Question: I'm using 'TabControl' to present data from different 'DataTable's. With this XAML code:
'''
<TabControl Margin="5, 5, 5, 5"
HorizontalAlignment="Stretch"
DockPanel.Dock="Top"
ItemsSource="{Binding Path=ItemInfoViewModels}">
<TabControl.ItemTemplate>
<DataTemplate>
<StackPanel>
<TextBlock Text="{Binding EditingTable.Name}"></TextBlock>
<ContentControl>
<Partials:ItemInfo />
</ContentControl>
</StackPanel>
</DataTemplate>
</TabControl.ItemTemplate>
</TabControl>
'''
I get a view that looks like this:

which is obviously wrong. Everything - header text and content - is displayed where normally 'Header' would be shown. So how can I change my XAML, so that it would look as it should?
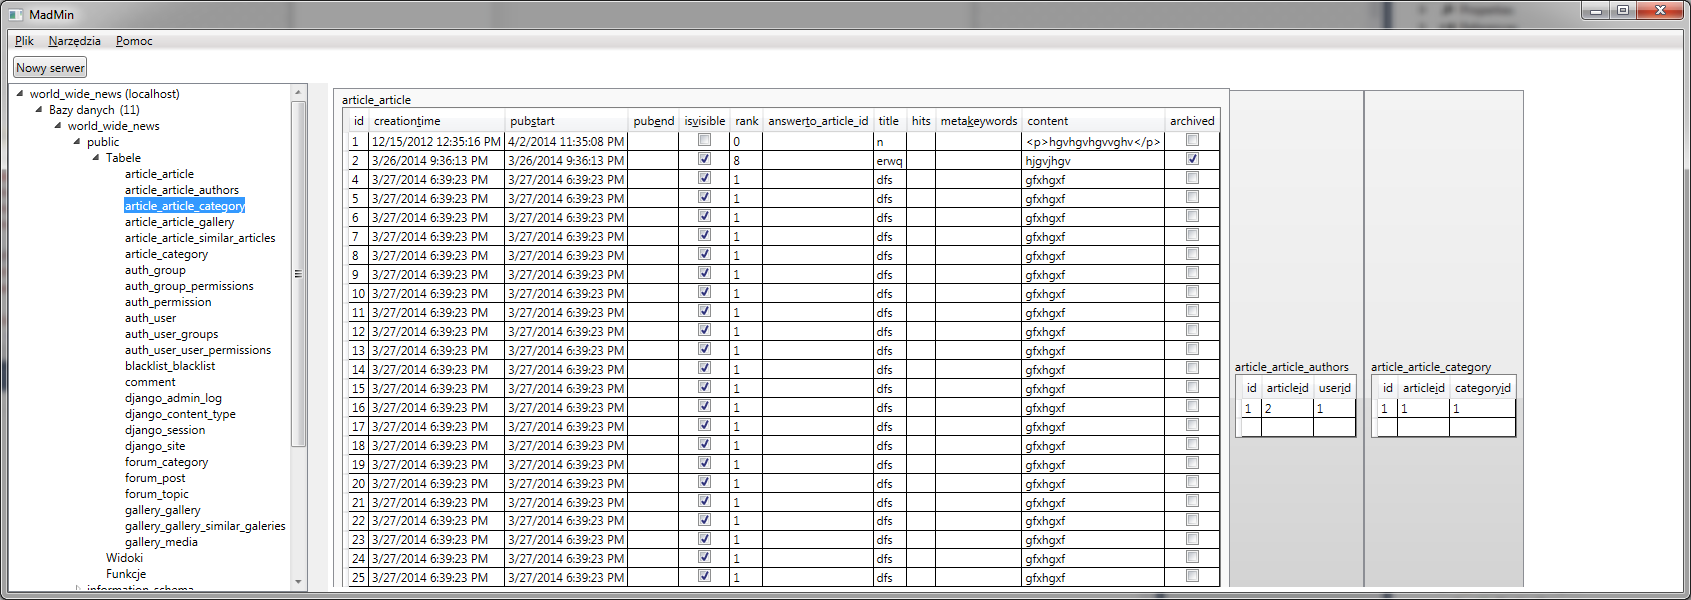
Answer: Try using 'ContentTemplate' instead of 'ItemTemplate'. 'ItemTemplate' is applied to the 'Header' of each 'TabItem', 'ContentTemplate' is used to display the selected tab.
You could alternatively set the 'ItemContainerStyle' and manipulate the settings on the 'TabItems' more directly.